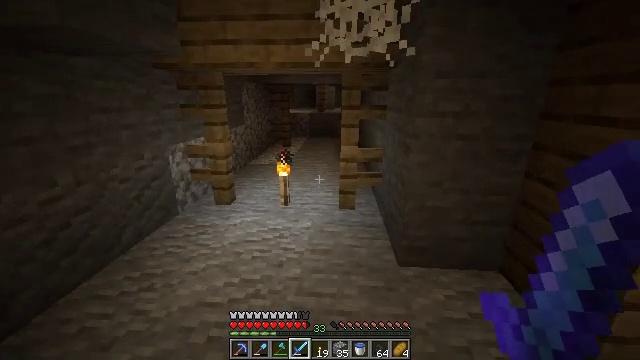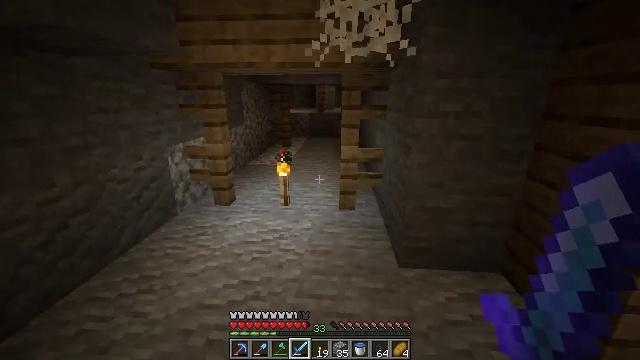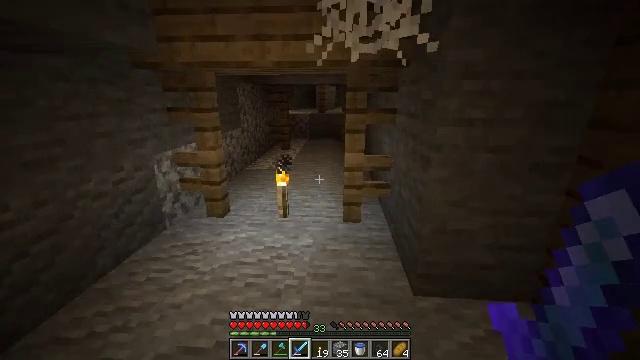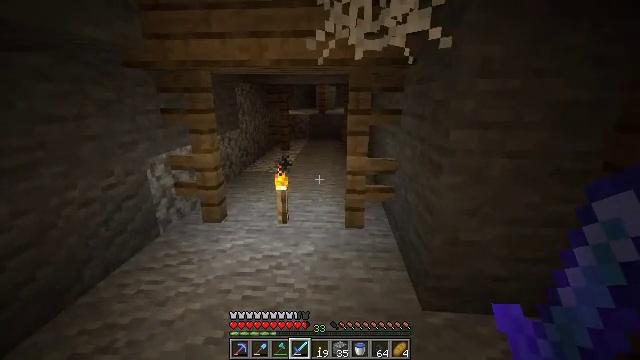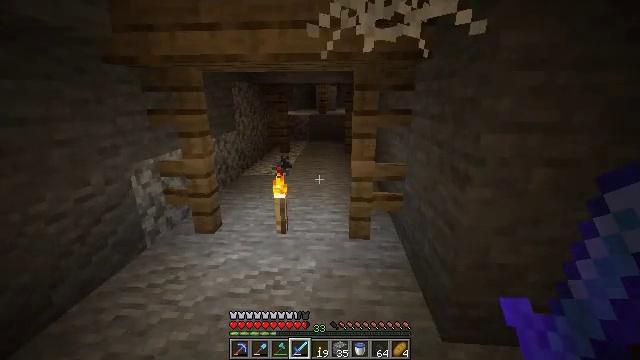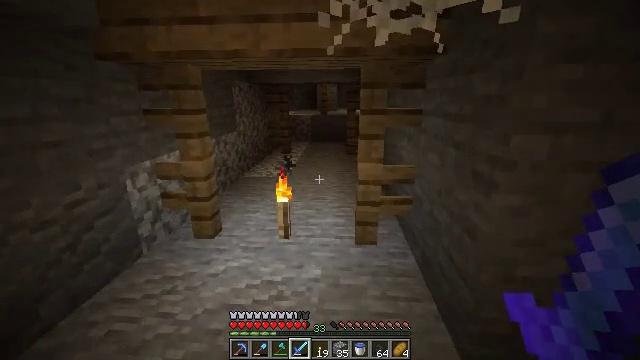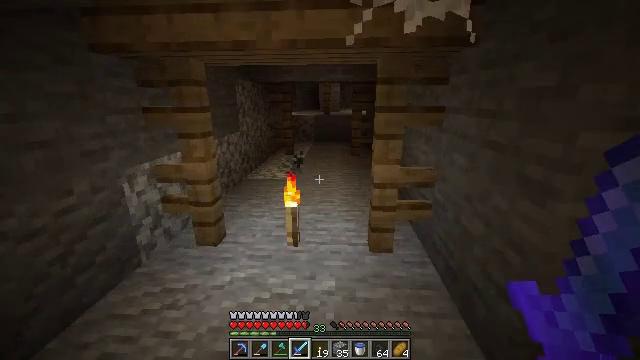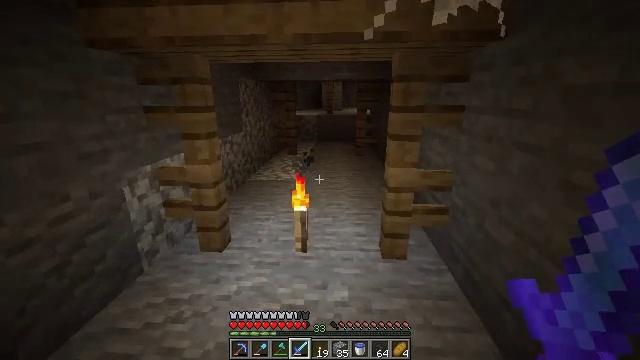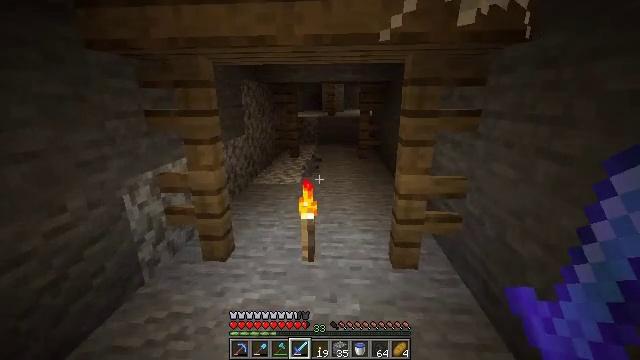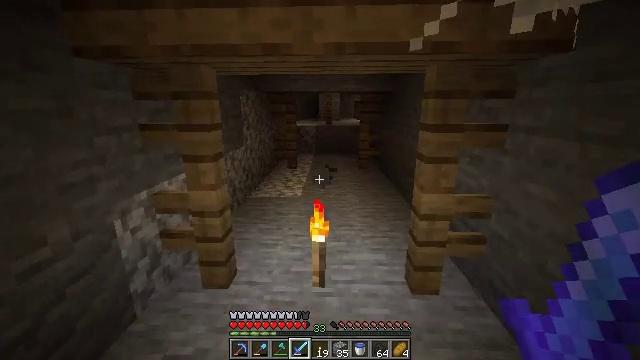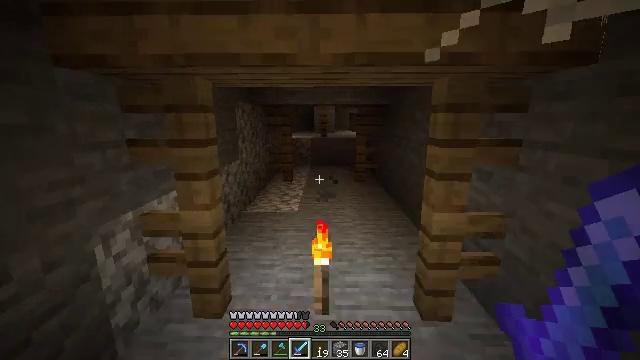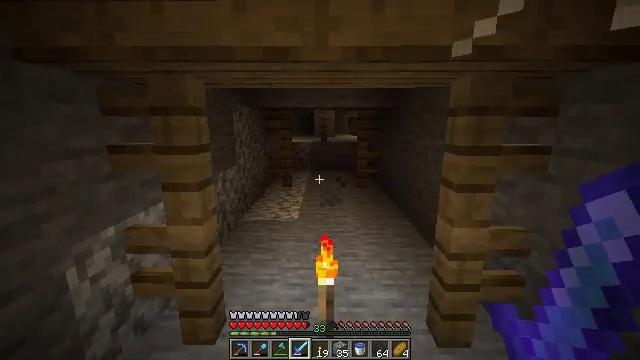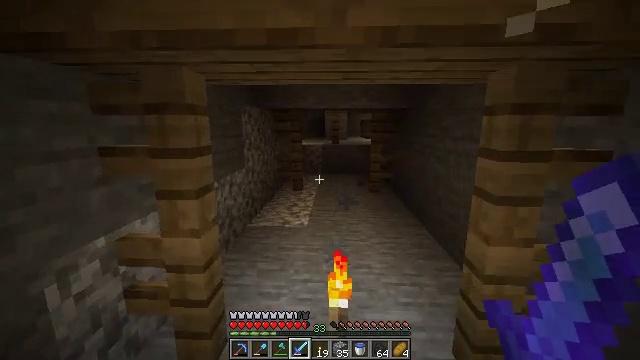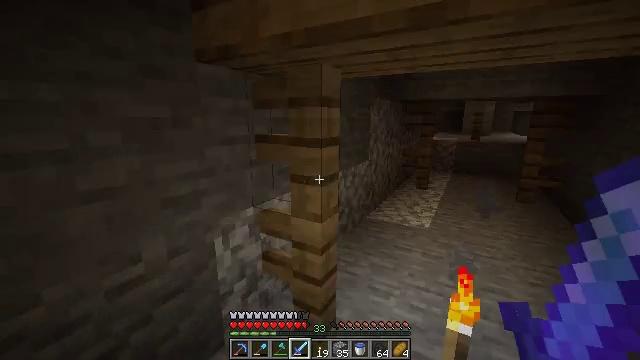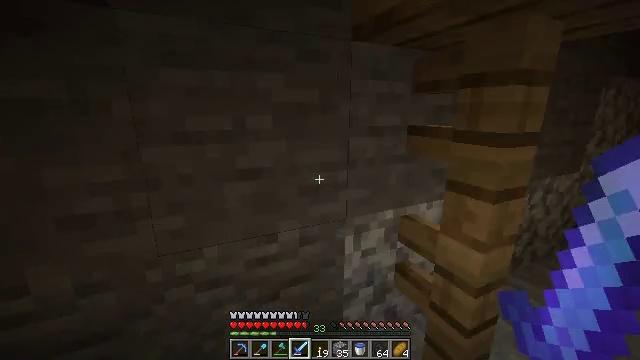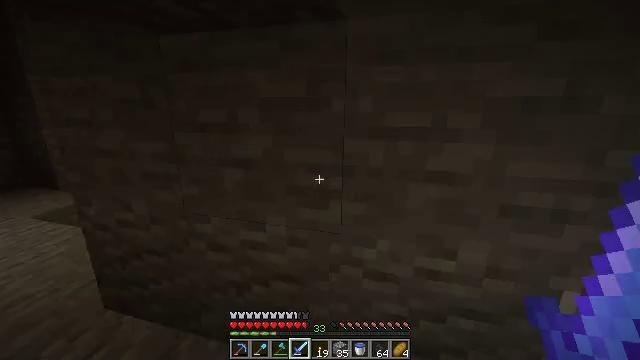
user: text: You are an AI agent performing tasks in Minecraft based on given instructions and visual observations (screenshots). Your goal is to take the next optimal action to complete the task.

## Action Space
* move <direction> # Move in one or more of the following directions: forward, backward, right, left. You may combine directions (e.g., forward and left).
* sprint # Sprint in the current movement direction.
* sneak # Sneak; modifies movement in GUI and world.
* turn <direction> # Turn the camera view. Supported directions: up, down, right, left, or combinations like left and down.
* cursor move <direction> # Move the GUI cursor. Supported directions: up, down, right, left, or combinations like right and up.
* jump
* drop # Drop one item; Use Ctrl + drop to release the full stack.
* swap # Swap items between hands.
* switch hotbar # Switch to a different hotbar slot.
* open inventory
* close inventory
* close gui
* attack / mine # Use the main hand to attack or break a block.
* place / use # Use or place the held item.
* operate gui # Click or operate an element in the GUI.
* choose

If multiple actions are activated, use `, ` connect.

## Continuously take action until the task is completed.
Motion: motion action
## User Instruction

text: Remove the cobweb to avoid getting stuck.
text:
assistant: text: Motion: move forward
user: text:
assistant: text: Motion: move forward
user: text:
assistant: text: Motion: move forward
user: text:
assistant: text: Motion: move forward
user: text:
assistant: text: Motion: move forward and move left
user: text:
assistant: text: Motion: move forward and move left
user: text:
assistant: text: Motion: move forward and move left
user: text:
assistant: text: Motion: move forward and move left
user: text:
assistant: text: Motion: move forward and move left, turn right and up
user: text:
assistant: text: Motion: move forward, turn right and up
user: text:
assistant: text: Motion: move forward
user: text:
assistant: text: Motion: move forward, turn left
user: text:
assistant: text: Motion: move forward, turn left and down
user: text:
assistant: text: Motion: move forward and move left, turn left and down
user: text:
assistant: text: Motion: move forward and move left, turn left
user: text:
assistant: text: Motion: move forward and move left, turn left
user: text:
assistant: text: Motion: move forward and move left, turn left and down
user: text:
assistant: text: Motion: move forward and move left, turn left and down
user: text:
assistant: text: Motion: move forward and move left, turn left
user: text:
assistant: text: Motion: move forward and move left, turn left and down
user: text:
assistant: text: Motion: move forward and move left, turn left
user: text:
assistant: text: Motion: move forward and move left
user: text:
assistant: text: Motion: move forward and move left
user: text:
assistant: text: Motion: move forward and move left
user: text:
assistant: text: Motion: move forward and move left
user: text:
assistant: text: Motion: move forward and move left
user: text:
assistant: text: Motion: move forward and move left
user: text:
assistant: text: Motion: move forward and move left
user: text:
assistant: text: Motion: move forward and move left
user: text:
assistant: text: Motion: move forward